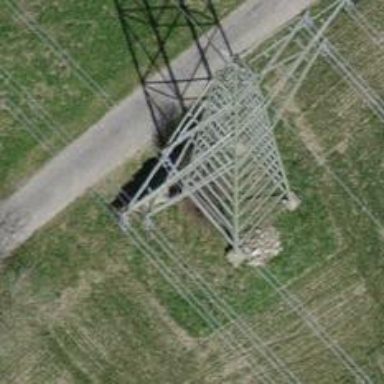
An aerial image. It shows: Power tower.